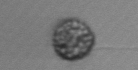
Label: coccolithophorid